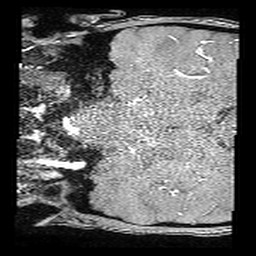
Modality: angio
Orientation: coronal
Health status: ill
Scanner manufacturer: philips
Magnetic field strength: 3 T
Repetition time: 0.018 s
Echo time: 0.003454 s